Interaction volume radius: 10 \u00c5
Interaction volume height: 25 \u00c5
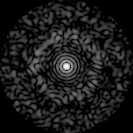
Disorder parameter: 0.817